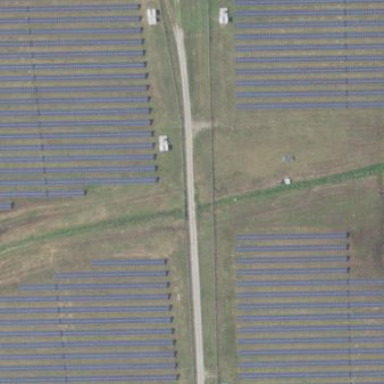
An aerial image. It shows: Solar power plant enclosed by fence. The plant generates electricity using photovoltaic technology.